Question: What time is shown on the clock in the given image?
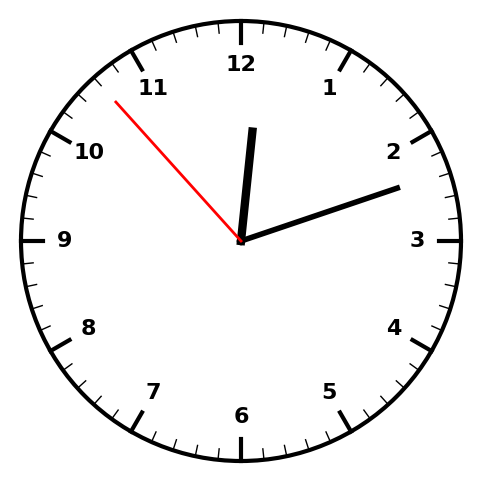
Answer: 12:11:53